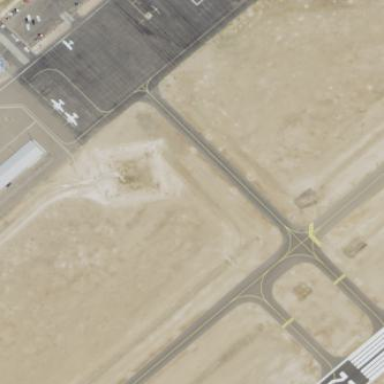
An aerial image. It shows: Apron at the airport.